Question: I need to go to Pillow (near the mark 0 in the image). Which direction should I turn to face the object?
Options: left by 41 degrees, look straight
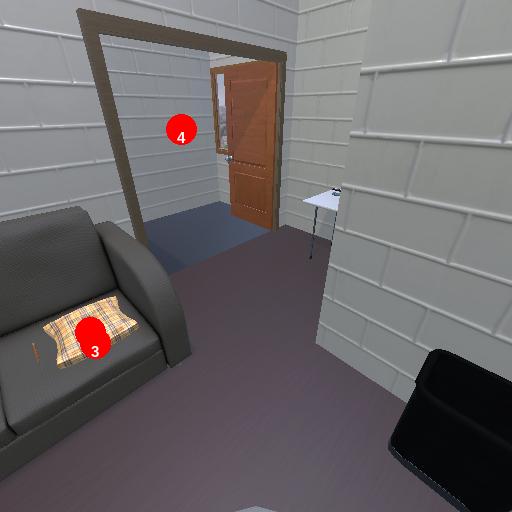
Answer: left by 41 degrees